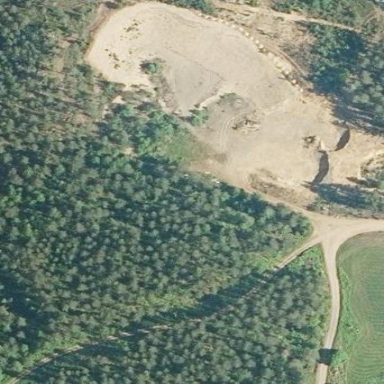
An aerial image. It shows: Quarry with gravel as the main resource.